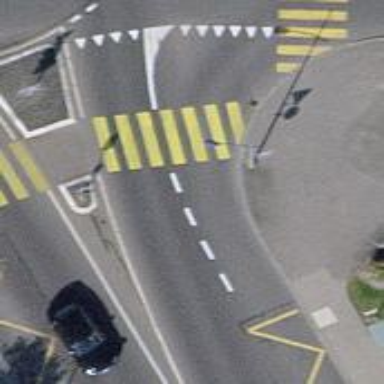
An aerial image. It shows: Kerb serving as barrier.